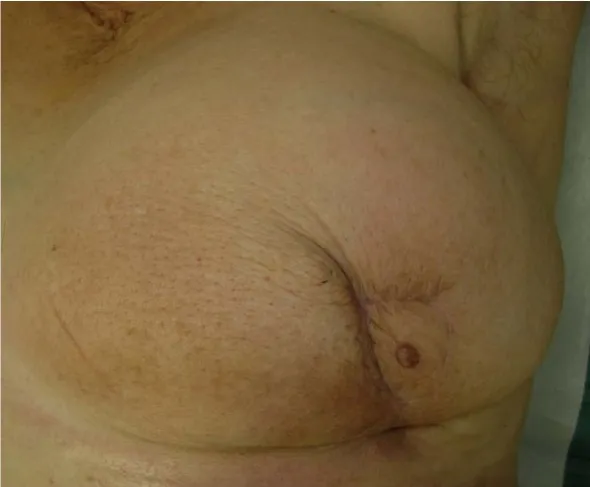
Results at 6 months after surgery.
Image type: medical_photograph (other_medical_photograph)